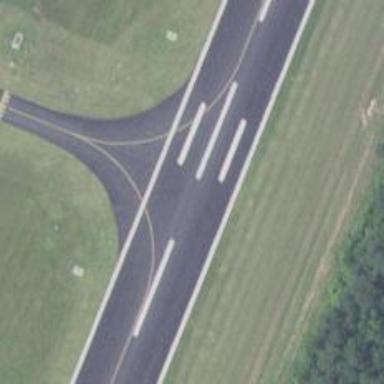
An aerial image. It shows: View of taxiway at the airport.